Field crop: tomato
Growth stage: 1
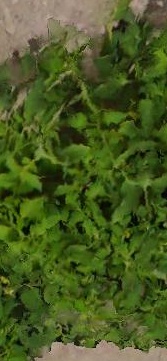
Species: tomato